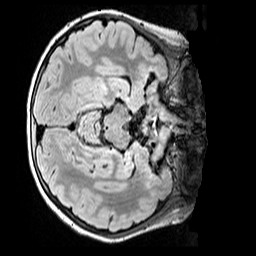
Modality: FLAIR
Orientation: axial
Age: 10
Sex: female
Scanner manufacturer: siemens
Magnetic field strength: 3 T
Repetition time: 5 s
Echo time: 0.388 s